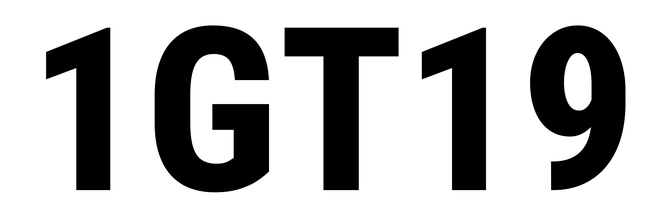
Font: Roboto_Condensed_ExtraBold